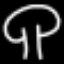
Label: mushroom